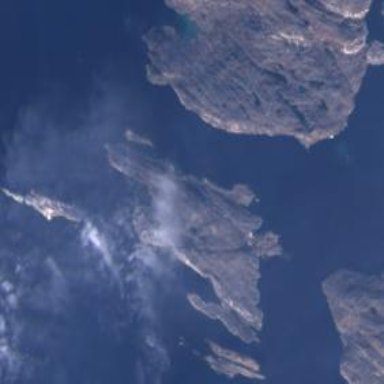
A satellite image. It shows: Island with natural coastline.